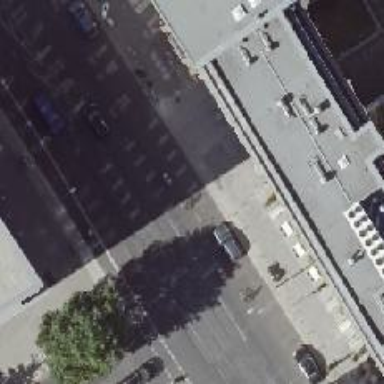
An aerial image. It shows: Secondary road with asphalt surface. The road has separate sidewalk and left lane for cyclists. There is also parallel parking lane on the left side of the road.